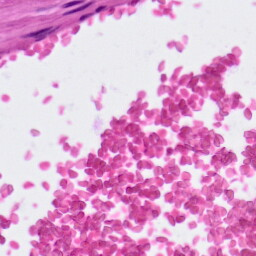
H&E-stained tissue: Lung